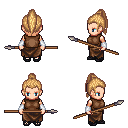
a pixel art fantasy rpg character, female body template, human, light skin, brown sleeveless shirt, robe skirt, light blonde long topknot hairstyle, white cloth bracers, ghillies, spear, four views (front, back, left, right), 2x2 character sprite sheet, small pixel art, hard edges, no anti-aliasing